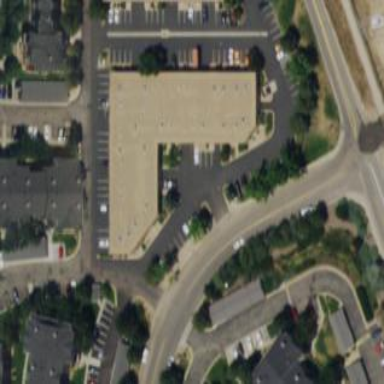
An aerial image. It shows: Office building that may also serve as warehouse.